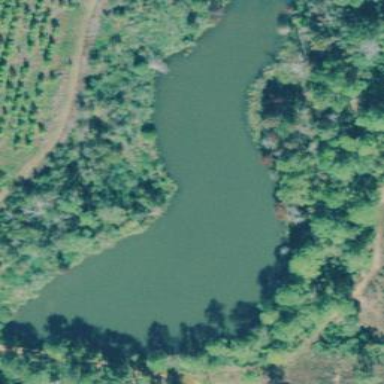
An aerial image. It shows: Reservoir of water.